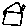
Label: house